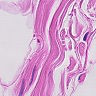
Metastatic tissue present: no